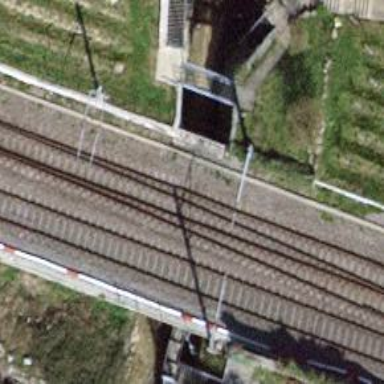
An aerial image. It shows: Single-track railway bridge with electrified contact line.